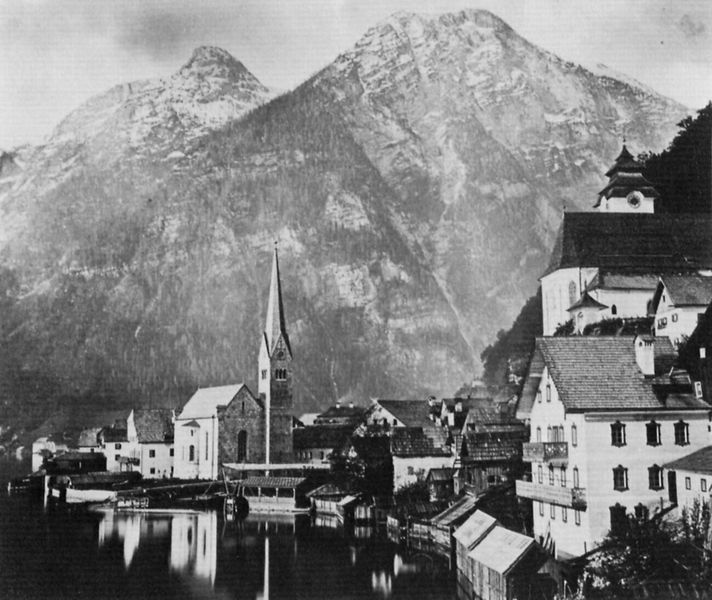
Titel: Hallstatt im Salzkammergut
Künstler: Victor Angerer
Standort: Leverkusen
Institution: Foto-Historama
Schlagwörter: berg, felsen, himmel, schatten, wasser, weiß, fluss, kirchturm, landschaft, see, stadt, ufer, fenster, grau, holz, licht, schwarz, dach, haus, schnee, ansammlung, alt, spitze, häuser, spiegelung, kirche, tal, wald, boot, kirchturmspitze, turm, aussicht, balkon, ruhe, ansicht, fassaden, italien, ort, süden, spiegelbild, berge, berghang, fels, gebirge, gipfel, hang, kamm, dorf, dächer, giebel, nebel, kahl, schlucht, spitz, still, hoch, balkone, foto, fotografie, kirchen, kirchtürme, ortschaft, wände, bergdorf, fuss, glockenturm, türme, alpen, gauben, schwarz weiss, schweiz, täler, photo, weissw, seeufer, fotographie, stockwerke, gebierge, bergsee, bootshäuser, satteldächer, hallenkirche, schwrzweiß, spitzturm, dirf, südtirol, tegernsee, gasthäuser, hotels, berge  kirche, seedorf, hittn, kirchdorf